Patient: sex M, age 48
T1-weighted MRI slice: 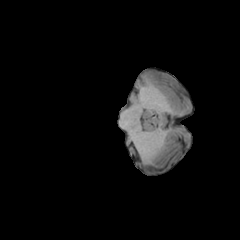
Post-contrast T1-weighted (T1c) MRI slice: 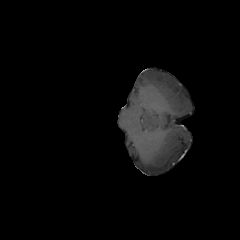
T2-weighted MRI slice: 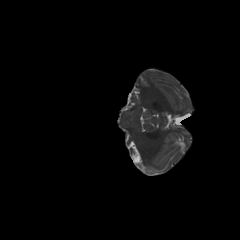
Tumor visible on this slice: no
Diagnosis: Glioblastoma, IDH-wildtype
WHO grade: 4